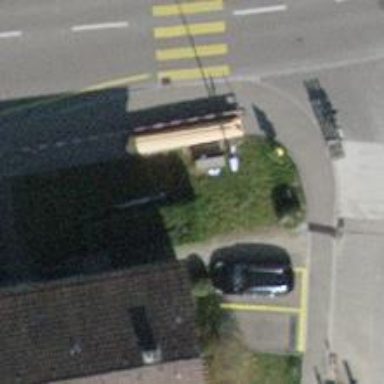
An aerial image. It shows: Post box is visible.